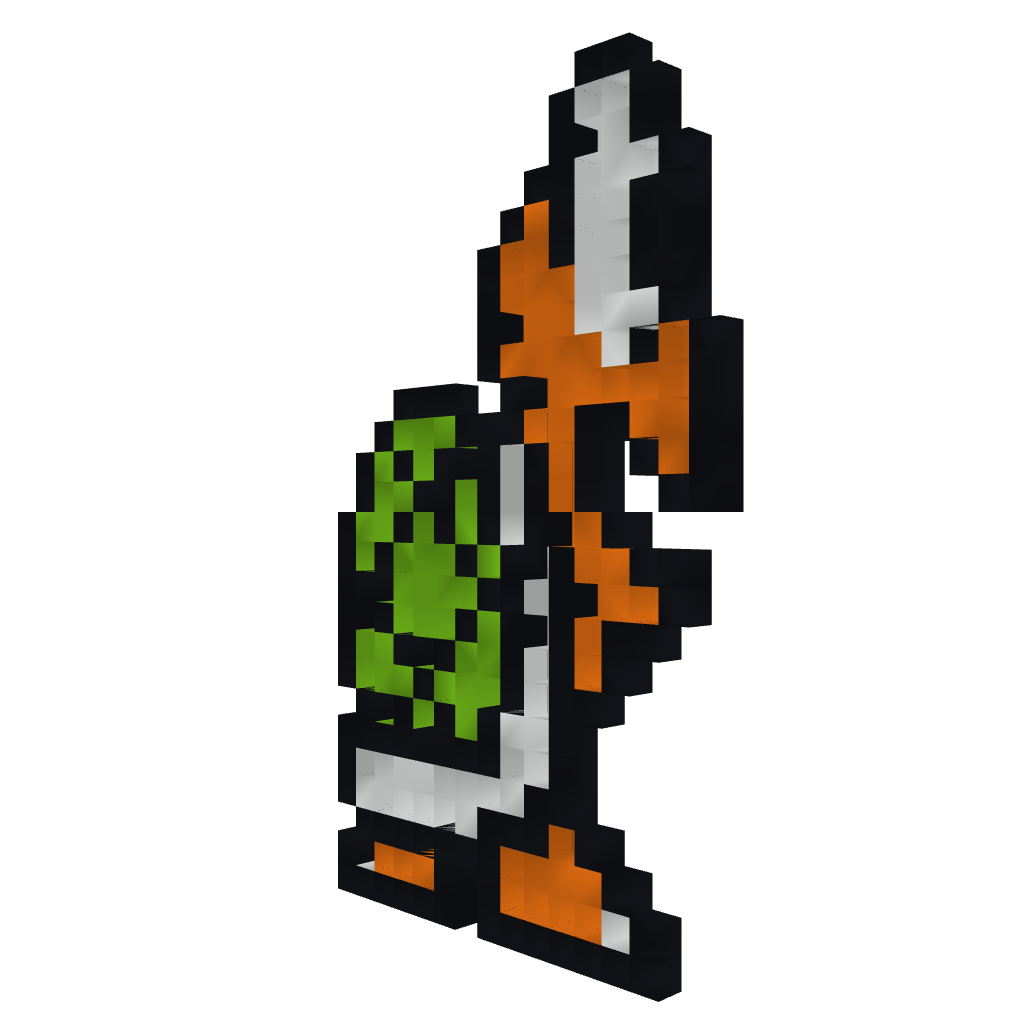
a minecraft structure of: Koopa Troopa